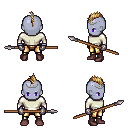
a pixel art fantasy rpg character, male body template, dark elf, purple skin, white long-sleeve shirt, gold greaves, blonde mohawk hairstyle, silver tiara, metal gloves, maroon shoes, spear, four views (front, back, left, right), 2x2 character sprite sheet, small pixel art, hard edges, no anti-aliasing